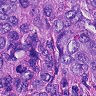
Metastatic tissue present: yes